Question: I have a OHLC time series for some stock prices:
'''
library(quantmod)
library(mnormt)
library(MASS)
download.file("http://dl.dropbox.com/u/25747565/941.RData", destfile="test.RData")
load("test.RData")
chartSeries(p)
'''

As you can see from the plot, there are two downward spikes, most likely due to some sort of data error. I want to use a multivariate Gaussian to detect the rows which contain these two offending data points.
'''
> x[122,]
941.Open 941.High 941.Low 941.Close
85.60 86.65 5.36 86.20
> x[136,]
941.Open 941.High 941.Low 941.Close
84.15 85.60 54.20 85.45
'''
Here is my code to fit the distribution and calculate the probabilities of each data point:
'''
x <- coredata(p[,1:4])
mu <- apply(x, 2, mean)
sigma <- cov.rob(x)$cov
prob <- apply(x, 1, dmnorm, mean = mu, varcov = sigma, log = TRUE)
'''
However, this code throws up the following error:
'''
Error in pd.solve(varcov, log.det = TRUE) : x appears to be not symmetric
'''
This error did not come up when I used the standard 'cov()' function to calculate the covariance matrix, but only with the Robust covariance matrix function. The covariance matrix itself looks quite benign to me so I'm not sure what is going on. The reasons I want to use a robust estimation of the covariance matrix is because the standard covariance matrix was giving a few false positives as I was including anomalies in my training set.
Can someone tell me:
a) how to fix this
b) if this approach even makes sense
Thank you!
P.S. I considered posting this on Cross Validated but thought SO was more appropriate as this seems like a "programming" issue.
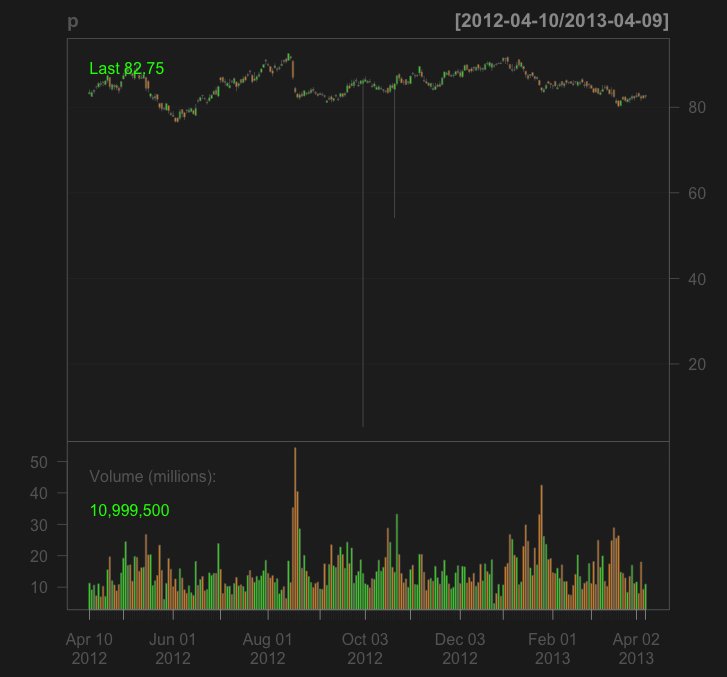
Answer: You are going right. I don't know the how to fix the error but I can suggest you how to find the indices of novel points.
1. Your training data may have small number of anomalies otherwise cross-validation and test results will suffer
2. Calculate mean and covariance in MATLAB as mu=mean(traindata);
sigma=cov(traindata);
3. set epsilon as per your requirement count=0;
Actual=[];
for j=1:size(cv,1)
p=mvnpdf(cv(j,:),mu,sigma);
if p<eplison
count=count+1;
Actual=[Actual;j];
fprintf('j=%d p=%e
',j,p);
end
end
4. tune threshold if results are not satisfactory
5. Evaluate model using F-1 score(if F-1 score is 1, you did it right)
6. Apply the model on test data
7. done!